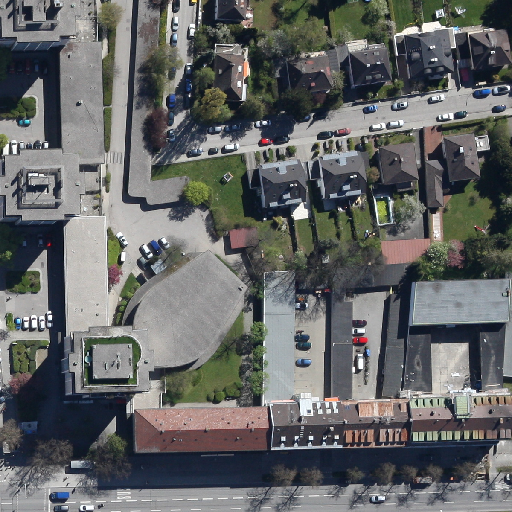
Referring expression: building along the road